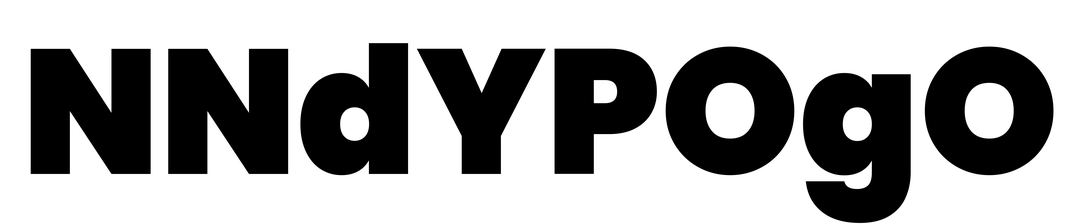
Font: Poppins-Black